在平面直角坐标系中，双曲线$\Gamma:\frac{x^2}{3}-y^2=1$.

(1)求$\Gamma$的两条渐近线的夹角；

(2)给定点$T(a,0)$，其中正数$a\neq 2$，求$\Gamma$上的动点$M$到点$T$的距离的最小值；

(3)对平面内不在$\Gamma$上的任意一点$P$，记$\Omega_P$为过点$P$且与$\Gamma$有两个交点的直线的全体. 对任意直线$l\in\Omega_P$，记$M$、$N$为$l$与$\Gamma$的两个交点，定义$f_P(l)=|PM|\times|PN|$. 若存在一条直线$l_0\in\Omega_P$满足：$l_0$与$\Gamma$的两个交点位于$y$轴异侧，且对任意不同于$l_0$的直线$l\in\Omega_P$，均有$f_P(l)>f_P(l_0)$，则称$P$为“好点”. 求所有“好点”所构成的区域的面积.
【解答】
【答案】(1)$\frac{\pi}{3}$

(2)答案见解析

(3)$4$

【分析】(1) 写出渐近线方程即可判断夹角.

(2) 设$M(x_0,y_0)$，再根据两点间距离公式化简，求解一元二次函数的最值即可.

(3) 设$P(a,b)$为好点，则根据好点定义求出$f_P(l_0)=|a^2-3b^2-3|$，再根据好点定义求出直线$l$与双曲线交于同一支时得出$k^2<1$，即$k^2\ge1$时$\Delta\le0$，即可求出$|a|+|b|\le\sqrt{2}$，求出四边形面积即可.

【详解】(1) 渐近线$y=\pm\frac{\sqrt{3}}{3}x$，夹角为$\frac{\pi}{6}\times2=\frac{\pi}{3}$.

(2) 设$M(x_0,y_0)$，$x_0\ge\sqrt{3}$或$x_0\le-\sqrt{3}$，

则
\[
\begin{aligned}
|MT|^2 &= (x_0-a)^2+y_0^2 = x_0^2-2ax_0+a^2+\frac{x_0^2}{3}-1 = \frac{4}{3}x_0^2-2ax_0+a^2-1 \\
&= \frac{4}{3}\left(x_0-\frac{3}{4}a\right)^2+\frac{1}{4}a^2-1,
\end{aligned}
\]
当$\frac{3}{4}a<\sqrt{3}$即$0<a<\frac{4\sqrt{3}}{3}$时，令$x_0=\sqrt{3}$，最小值为$|MT|_{\min}=|a-\sqrt{3}|$；

当$\frac{3}{4}a\ge\sqrt{3}$即$a\ge\frac{4\sqrt{3}}{3}$时，令$x_0=\frac{3}{4}a$，最小值为$|MT|_{\min}=\sqrt{\frac{1}{4}a^2-1}$.

(3) 设$P(a,b)$为好点，考虑$a$、$b$需满足的充要条件.

若直线$l$的斜率存在，设直线$l:y-b=k(x-a)$，
$M(x_1,y_1),N(x_2,y_2)$，

将$l$与$\Gamma$联立，得$\left(\frac{1}{3}-k^2\right)x^2-2k(b-ka)x-(b-ka)^2-1=0$.（*）

则$\Delta>0$，$x_1+x_2=\frac{2k(b-ka)}{\frac{1}{3}-k^2}$，$x_1x_2=\frac{-(b-ka)^2-1}{\frac{1}{3}-k^2}$，

而$f_P(l)=\sqrt{1+k^2}|x_1-a|\cdot\sqrt{1+k^2}|x_2-a|=(1+k^2)|x_1x_2-a(x_1+x_2)+a^2|$
\[
=(1+k^2)\left|\frac{-(b-ka)^2-1}{\frac{1}{3}-k^2}-\frac{2ka(b-ka)}{\frac{1}{3}-k^2}+a^2\right|=(1+k^2)\left|\frac{\frac{1}{3}a^2-b^2-1}{\frac{1}{3}-k^2}\right|,
\]

\textcircled{1}当直线$l$与$\Gamma$的左右两支都有公共点，即$|k|<\frac{\sqrt{3}}{3}$时，
\[
f_P(l)=\frac{1+k^2}{\frac{1}{3}-k^2}\left|\frac{1}{3}a^2-b^2-1\right|=\left(-1+\frac{\frac{4}{3}}{\frac{1}{3}-k^2}\right)\left|\frac{1}{3}a^2-b^2-1\right|,
\]
当$k=0$时有最小值.

这说明$l_0:y=b$，$f_P(l_0)=|a^2-3b^2-3|$.

\textcircled{2}当直线$l$与$\Gamma$的左支有两个公共点或与右支有两个公共点时，

需满足的条件为：$|k|>\frac{\sqrt{3}}{3}$且（*）式的判别式$\Delta=(a^2-3)k^2-2abk+b^2+1>0$.

此时$f_P(l)=\frac{1+k^2}{k^2-\frac{1}{3}}\left|\frac{1}{3}a^2-b^2-1\right|>|a^2-3b^2-3|$可得：$k^2<1$.

这说明$k^2\ge1$时，判别式条件$(a^2-3)k^2-2abk+b^2+1>0$不能成立.

即$k^2\ge1$时，$(a^2-3)k^2-2abk+b^2+1\le0$.

由$(y-1)(x_1+x_2)-2kx_1x_2=0\Rightarrow (y-1)\left(-\frac{2mk}{n+mk^2}\right)-2k\cdot\frac{m-mn}{n+mk^2}=0\Rightarrow y=n$

所以点$N$在直线$kx-y+1=0$或$y=n$上.

即点$N$在直线$kx-y+1=0$时，不存在定直线，使点$N$在定直线上；

当点$N$不在直线$kx-y+1=0$上时，点$N$在定直线$y=n$上.

当$k^2=1$时，$a^2\pm2ab+b^2\le2$，解得$|a|+|b|\le\sqrt{2}$.

另一方面，当$|a|+|b|\le\sqrt{2}$时，$|ak-b|\le|a||k|+|b|\le|k|(|a|+|b|)\le\sqrt{2}|k|\le\sqrt{3k^2-1}$.

两边平方后即得$(a^2-3)k^2-2abk+b^2+1\le0$.

若直线$l$斜率不存在，假设直线$l:x=a$与双曲线存在交点，

则$y^2=\frac{a^2}{3}-1$，则$y_1^2=\frac{a^2}{3}-1$，$y_1=-y_2$，

则$f_P(l)=|b-y_1||b-y_2|=|b^2-y_1^2|=\left|b^2-\frac{a^2}{3}+1\right|=\frac{|a^2-3b^2-3|}{3}$，显然与好点矛盾；

因此，$P(a,b)$为好点当且仅当$|a|+|b|\le\sqrt{2}$，

于是所有好点对应的区域为$A=\{(a,b)\mid |a|+|b|\le\sqrt{2}\}$，

即由$(0,\pm\sqrt{2}),(\pm\sqrt{2},0)$构成的正方形，故所求面积为$S_A=2^2=4$.

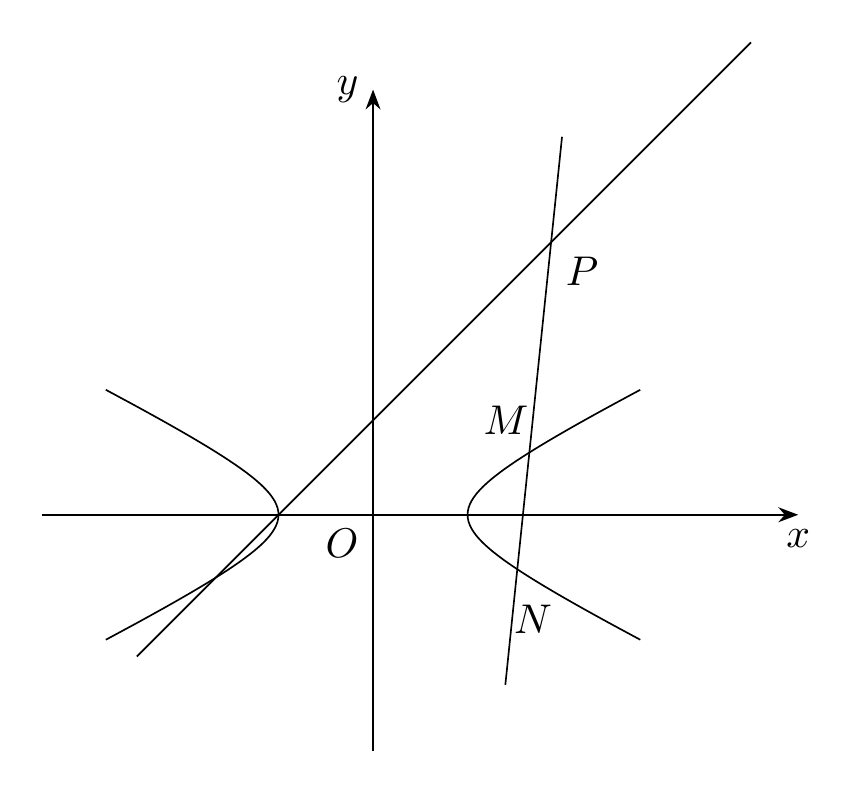
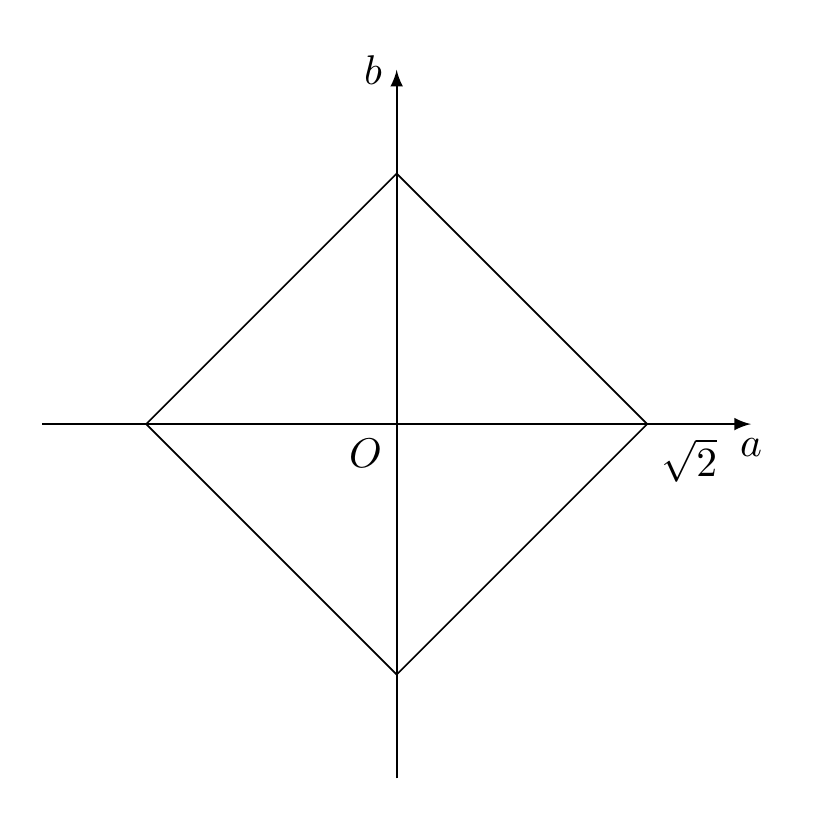